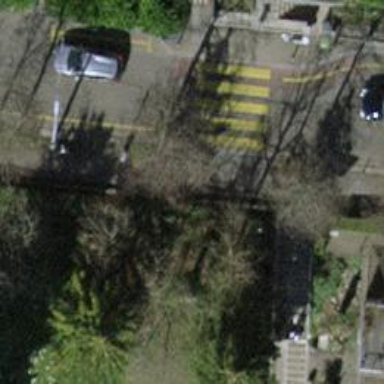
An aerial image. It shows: Kerb barrier.